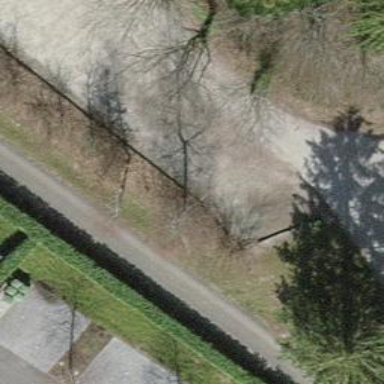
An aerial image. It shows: Parking area with gravel surface.